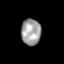
Tissue: skin
Cell type: Epithelial cells
Senescence score: 0.2519
Nuclear area (px): 512
Mean DAPI intensity: 159.529